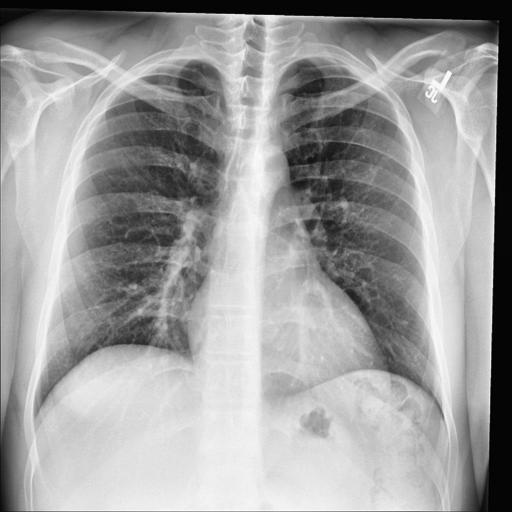
Finding: NORMAL